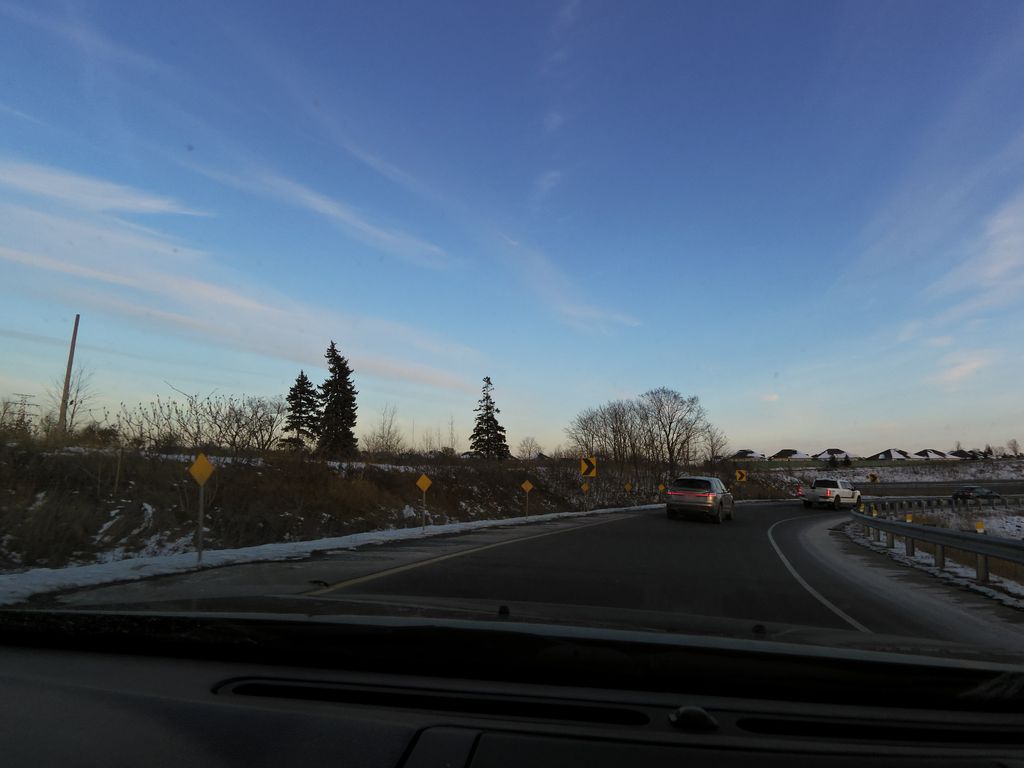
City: hamilton